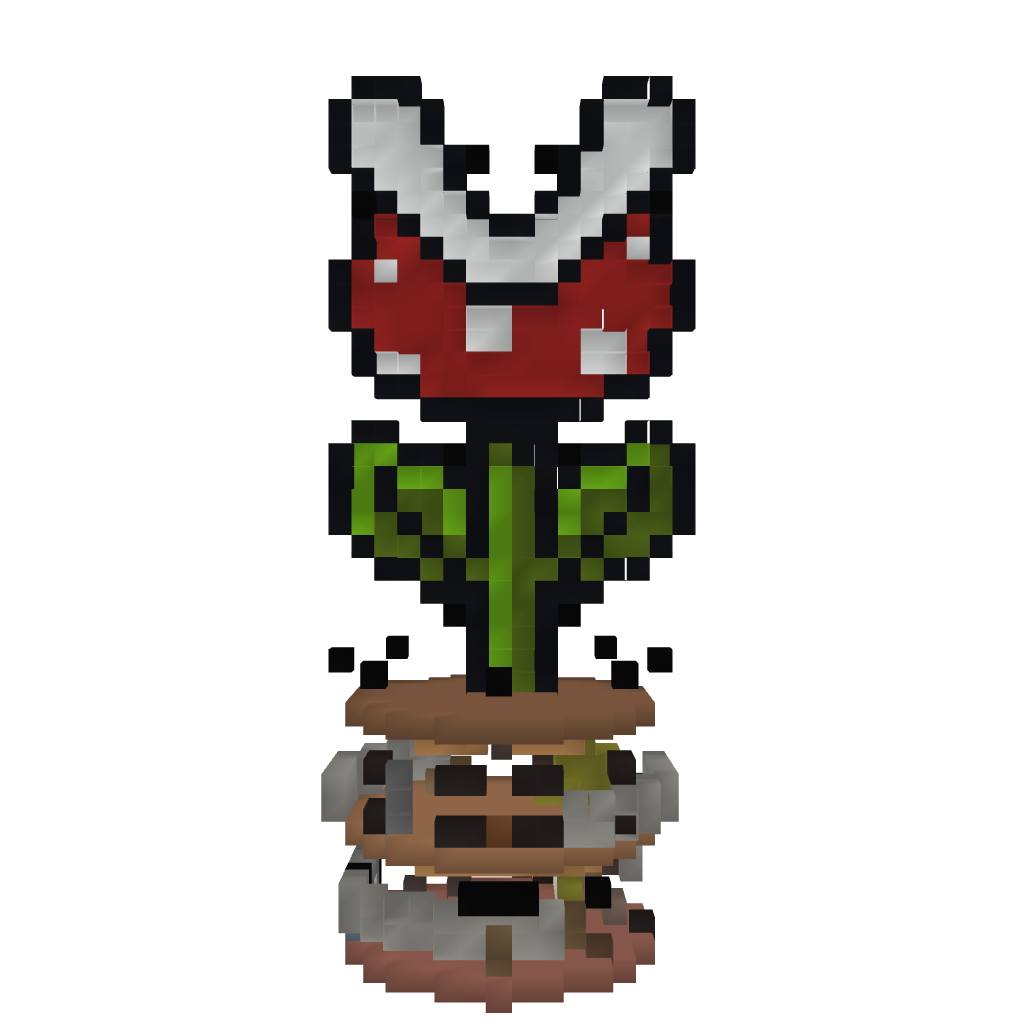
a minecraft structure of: Mario Flower Home